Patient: sex M, age 52
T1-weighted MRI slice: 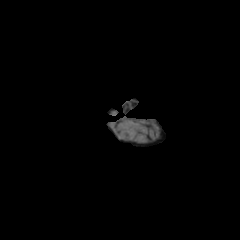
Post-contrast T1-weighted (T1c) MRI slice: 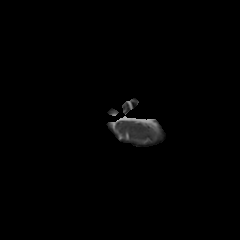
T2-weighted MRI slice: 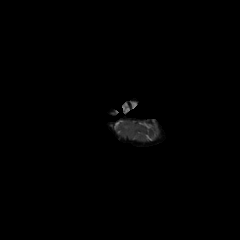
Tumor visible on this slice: yes
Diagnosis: Glioblastoma, IDH-wildtype
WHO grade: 4